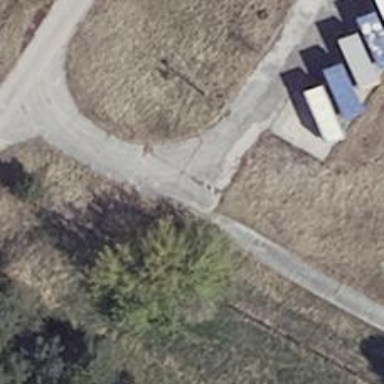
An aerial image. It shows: Paved service road.